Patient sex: M
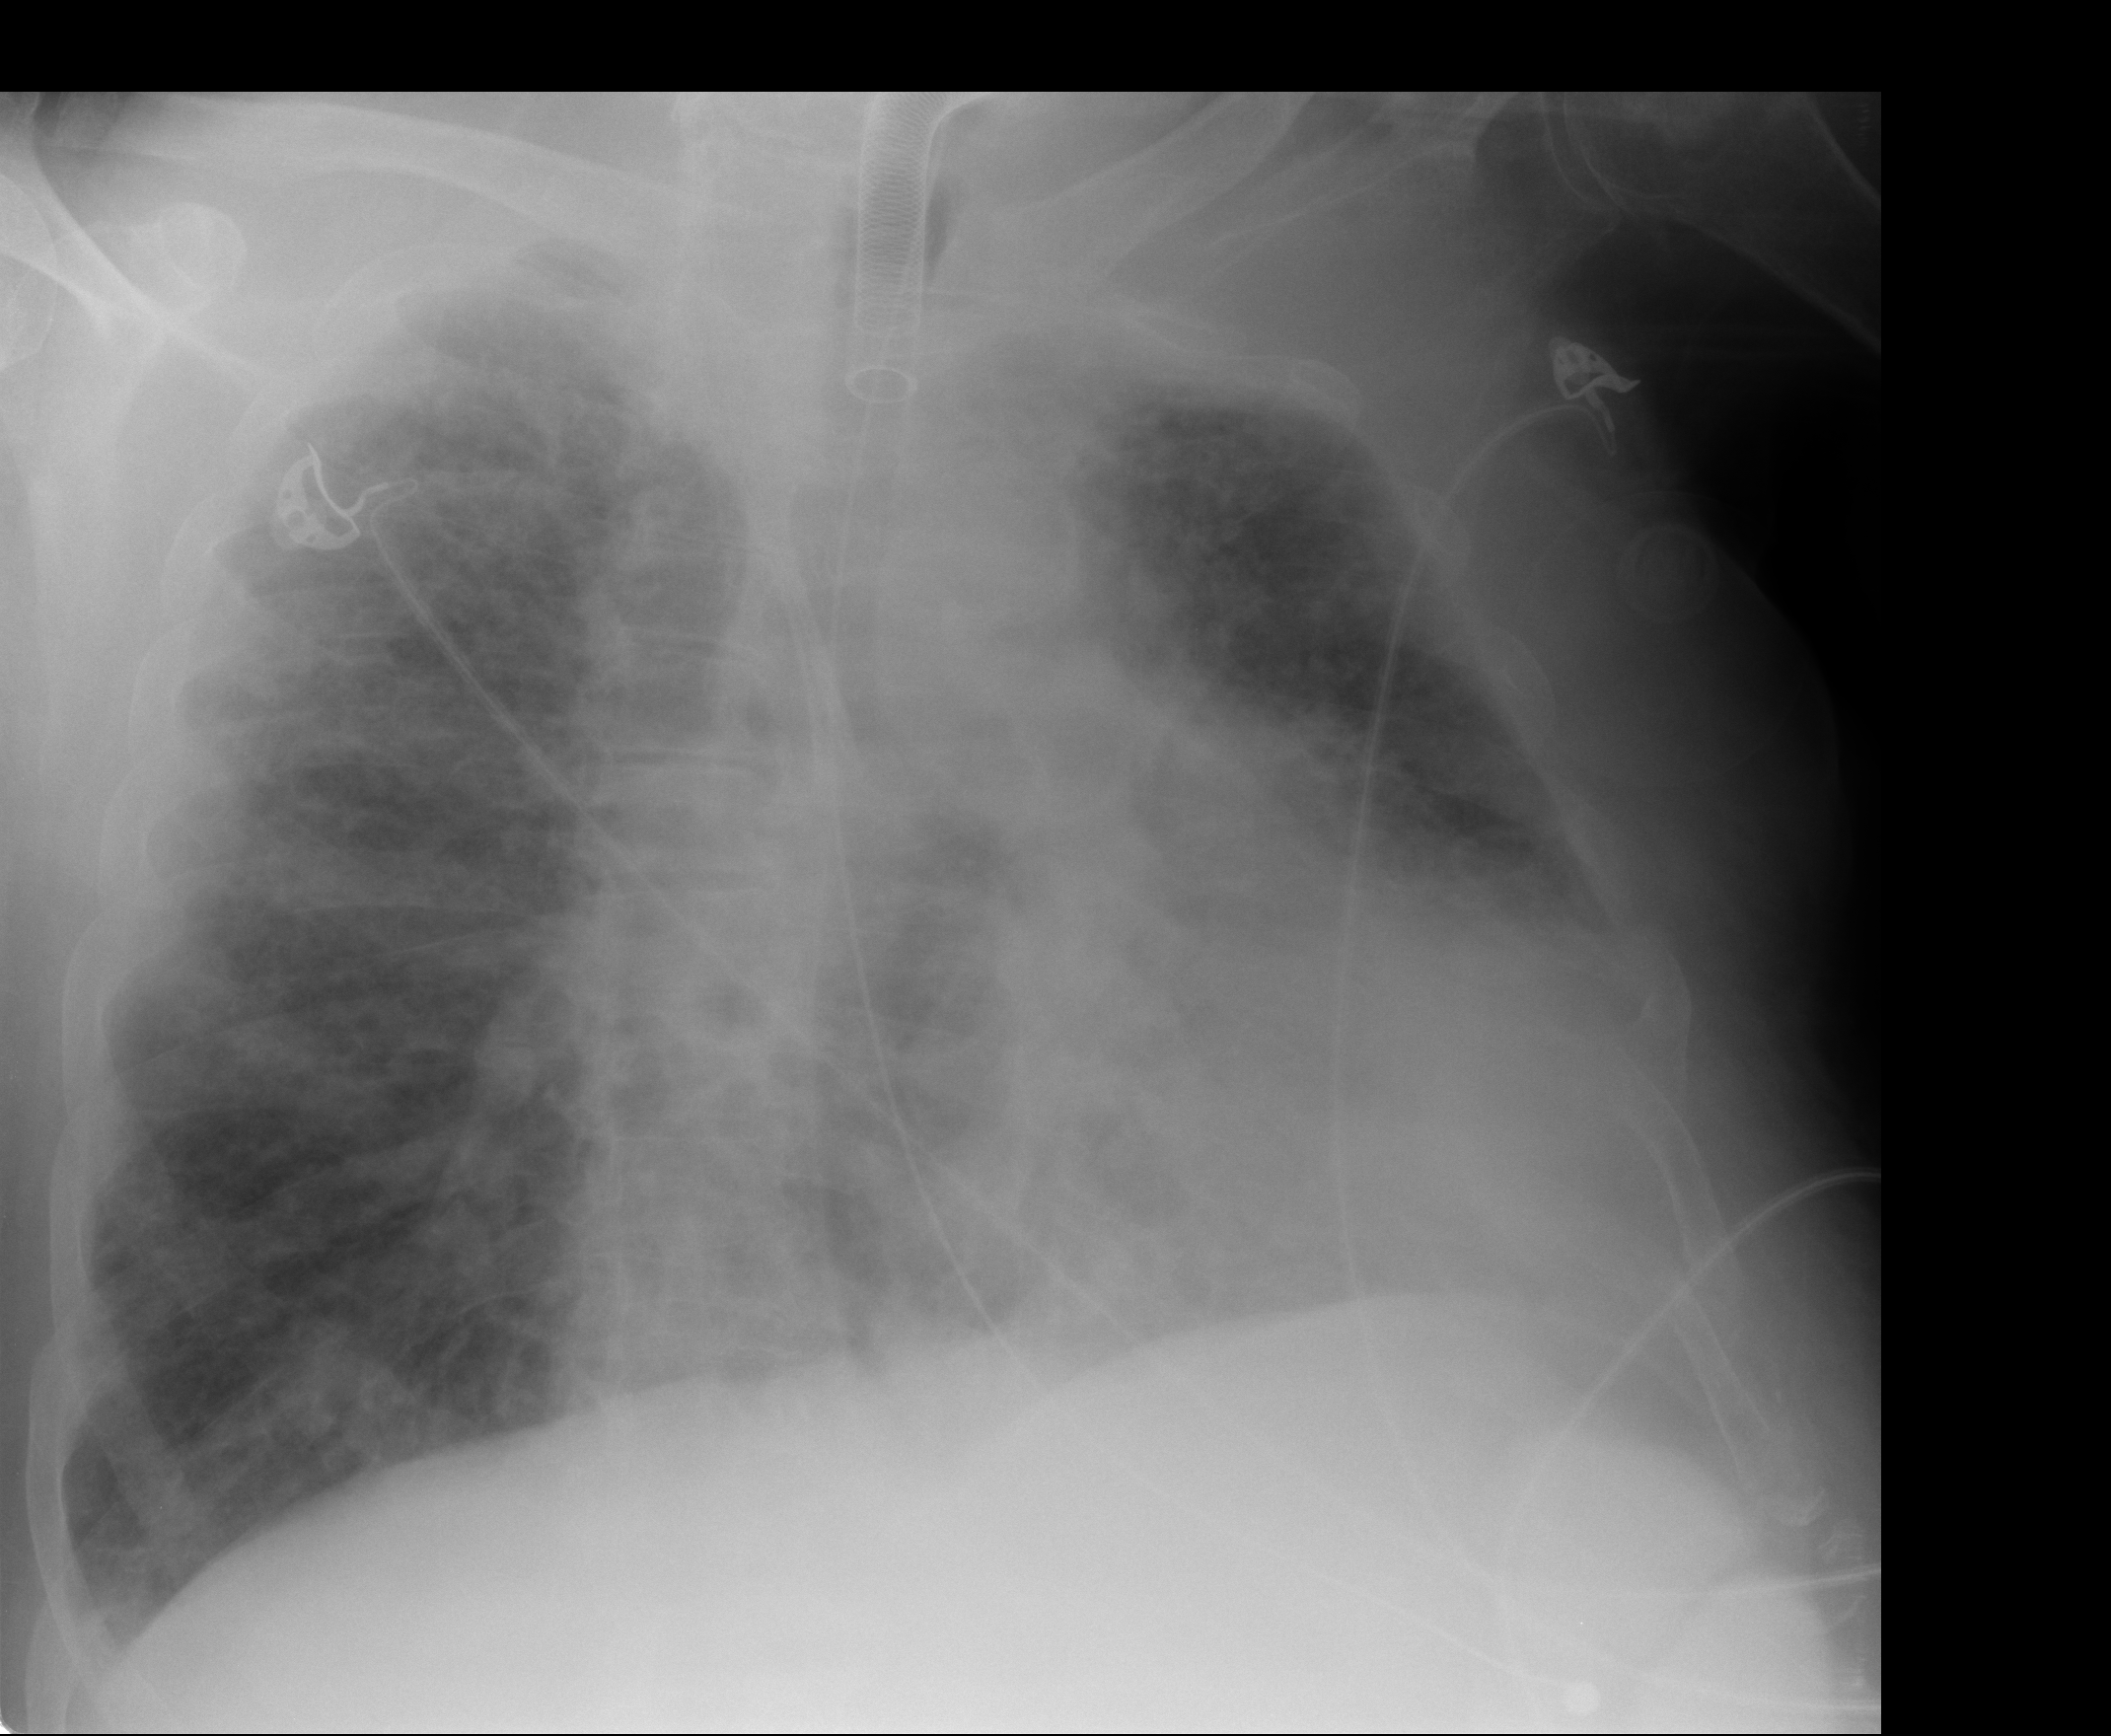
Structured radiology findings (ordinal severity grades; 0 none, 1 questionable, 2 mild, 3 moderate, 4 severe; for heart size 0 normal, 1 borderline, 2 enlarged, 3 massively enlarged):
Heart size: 2
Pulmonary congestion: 2
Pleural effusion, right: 0
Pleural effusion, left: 0
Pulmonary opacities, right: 3
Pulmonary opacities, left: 3
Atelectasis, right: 2
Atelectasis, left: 2